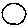
Label: circle